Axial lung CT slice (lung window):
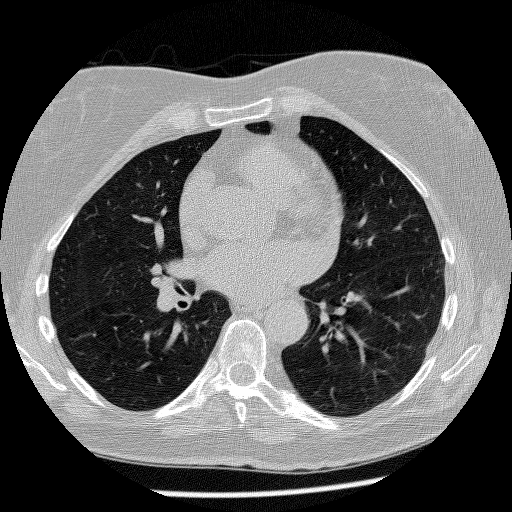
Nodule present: no